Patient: sex M, age 76
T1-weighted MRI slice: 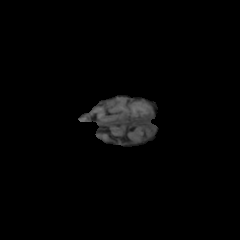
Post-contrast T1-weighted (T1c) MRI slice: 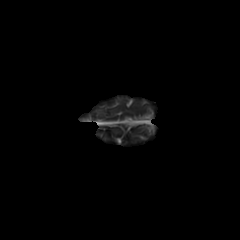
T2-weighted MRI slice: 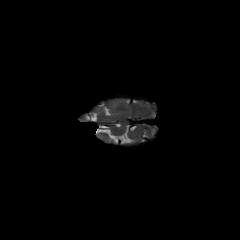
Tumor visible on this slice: no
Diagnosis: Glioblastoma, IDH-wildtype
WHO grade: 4